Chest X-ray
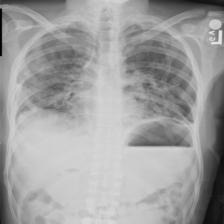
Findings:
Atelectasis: negative
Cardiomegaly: negative
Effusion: negative
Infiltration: negative
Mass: negative
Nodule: negative
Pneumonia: negative
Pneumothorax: negative
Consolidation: negative
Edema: negative
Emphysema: negative
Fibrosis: negative
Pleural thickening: negative
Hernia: negative